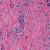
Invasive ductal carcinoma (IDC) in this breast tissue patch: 1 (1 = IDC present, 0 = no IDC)